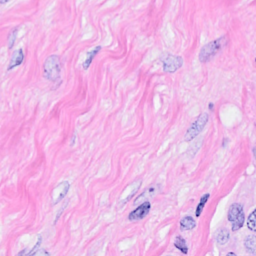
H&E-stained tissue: Breast